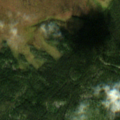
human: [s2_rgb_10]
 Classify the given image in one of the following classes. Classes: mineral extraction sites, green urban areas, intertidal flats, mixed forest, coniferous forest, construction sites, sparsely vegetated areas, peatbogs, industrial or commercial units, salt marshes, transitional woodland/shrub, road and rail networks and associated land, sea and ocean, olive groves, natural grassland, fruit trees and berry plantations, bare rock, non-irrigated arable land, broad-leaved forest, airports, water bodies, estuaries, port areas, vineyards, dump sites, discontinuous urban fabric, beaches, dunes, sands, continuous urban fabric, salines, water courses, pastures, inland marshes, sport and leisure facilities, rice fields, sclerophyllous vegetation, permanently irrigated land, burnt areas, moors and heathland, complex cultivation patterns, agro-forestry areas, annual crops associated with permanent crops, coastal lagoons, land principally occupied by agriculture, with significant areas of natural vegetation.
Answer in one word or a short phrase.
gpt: coniferous forest, peatbogs